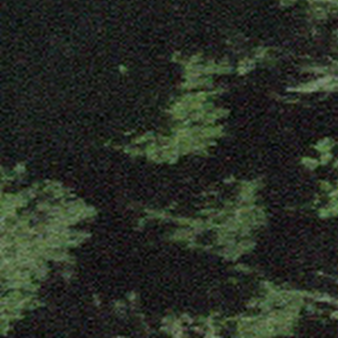
Label: other